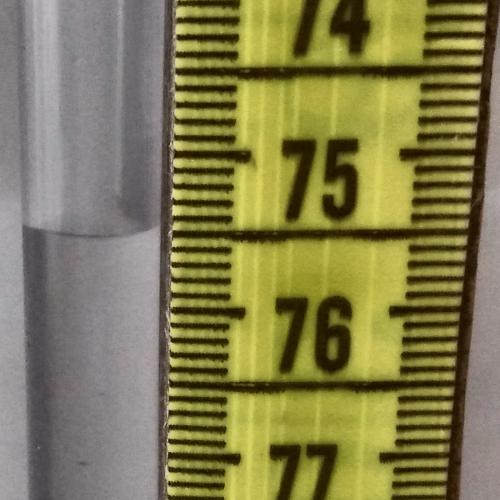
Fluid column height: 75.5 cm